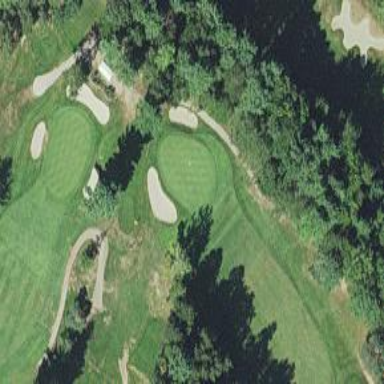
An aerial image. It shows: View of golf hole.